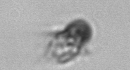
Label: Mesodinium